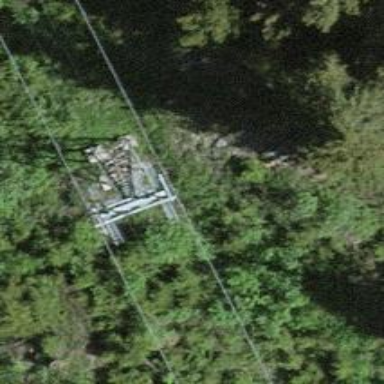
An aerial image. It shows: Pylon used for aerialway.